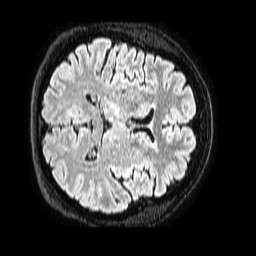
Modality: FLAIR
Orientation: axial
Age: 48
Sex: female
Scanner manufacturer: philips
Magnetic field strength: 1.5 T
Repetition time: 4.8 s
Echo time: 0.3 s